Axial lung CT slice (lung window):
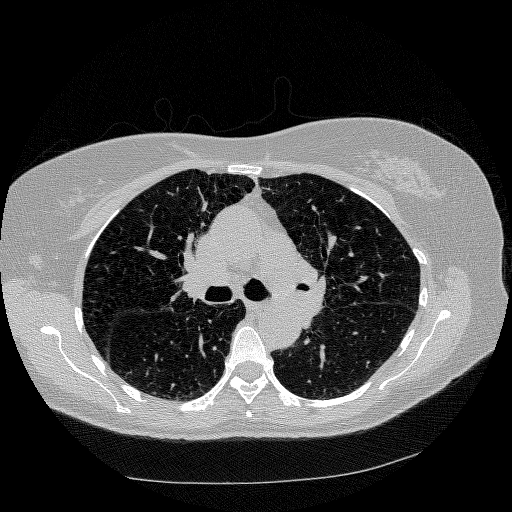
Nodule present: no